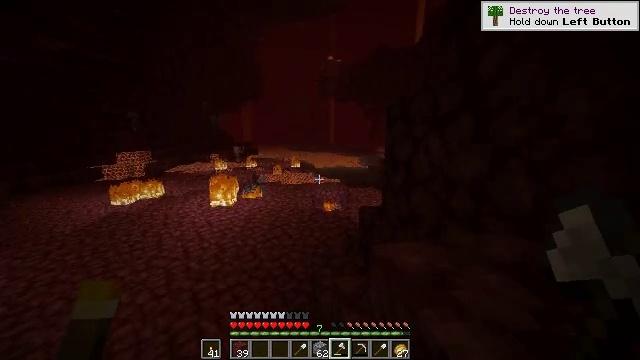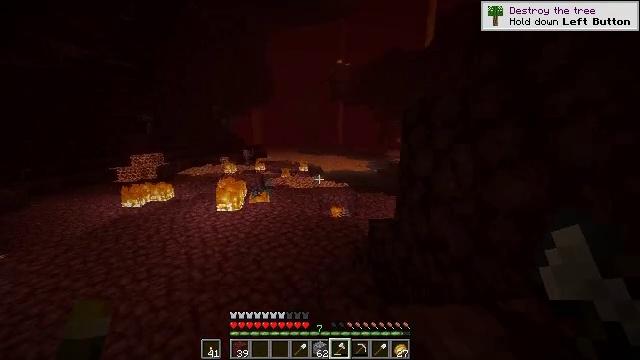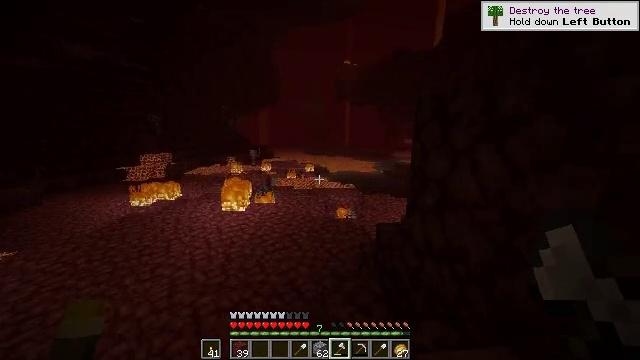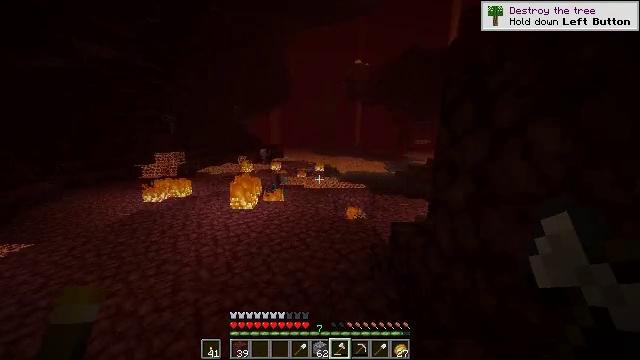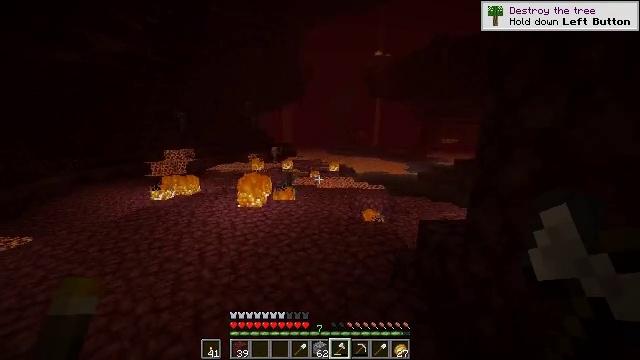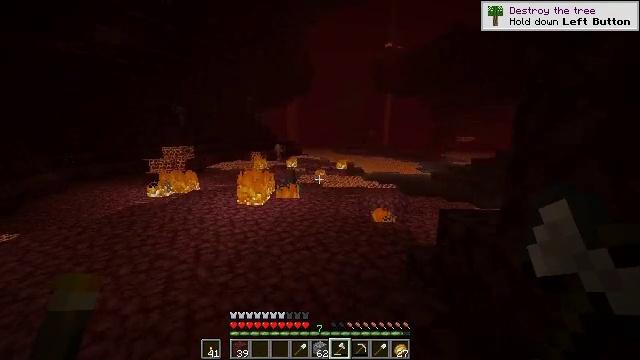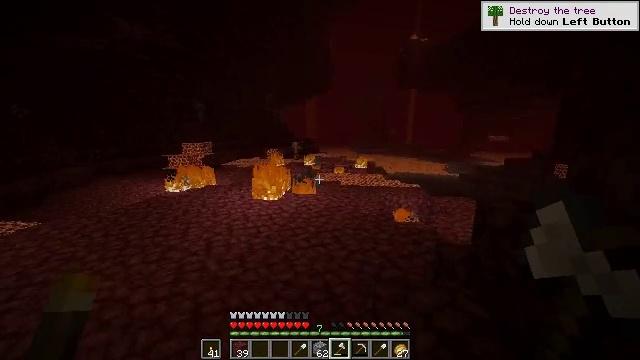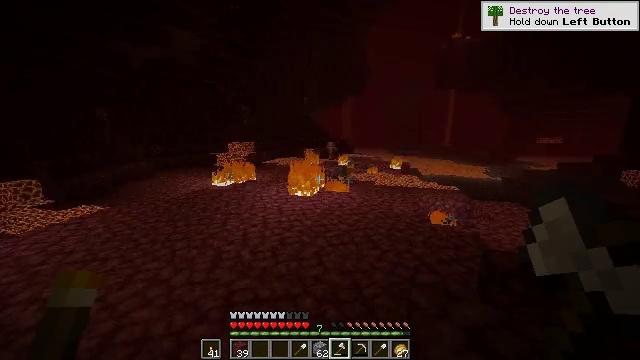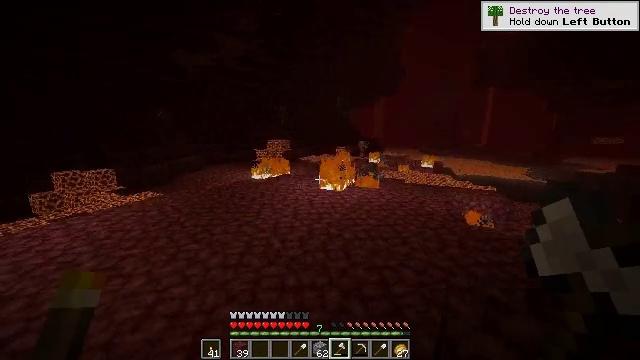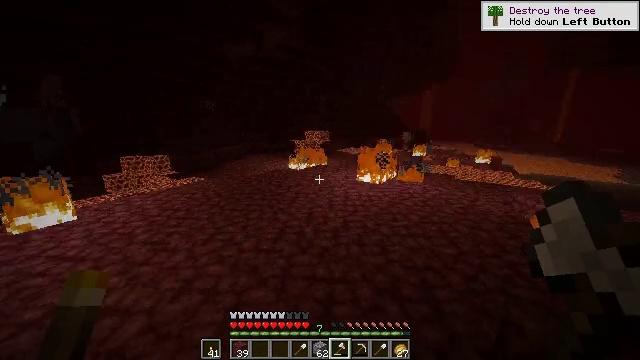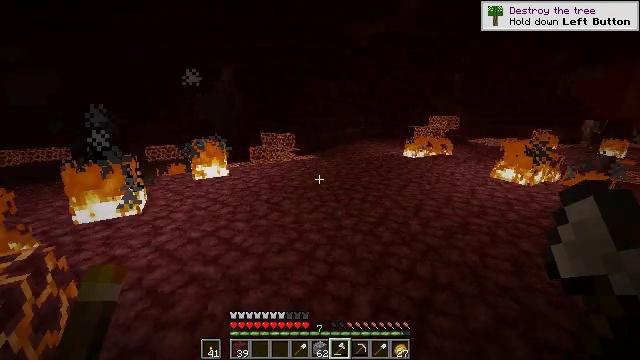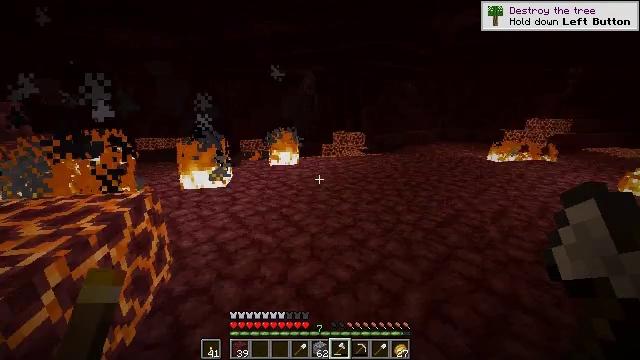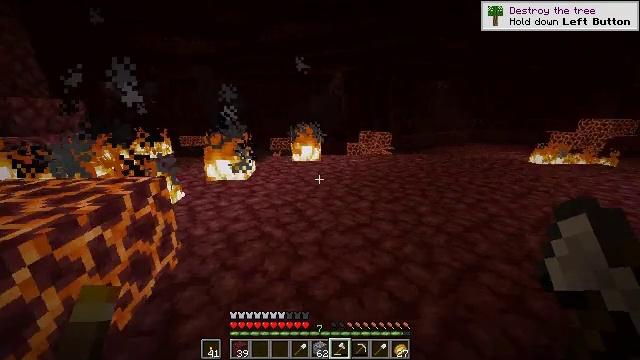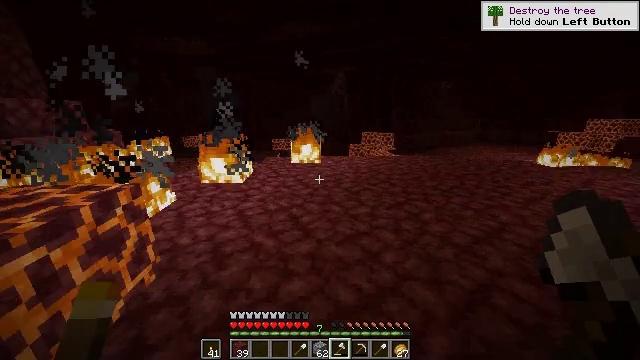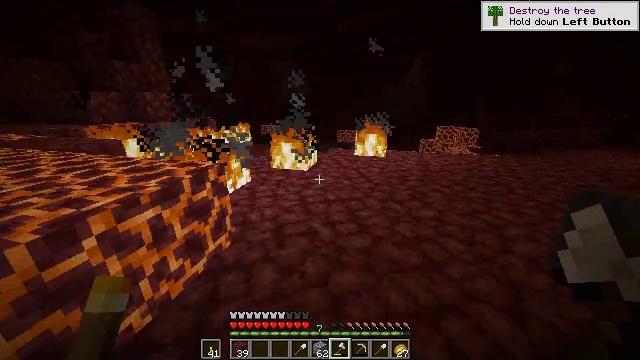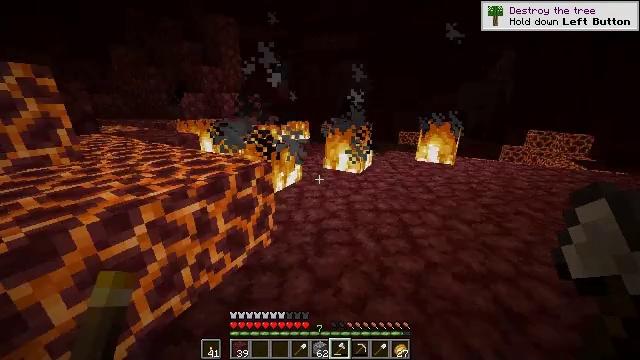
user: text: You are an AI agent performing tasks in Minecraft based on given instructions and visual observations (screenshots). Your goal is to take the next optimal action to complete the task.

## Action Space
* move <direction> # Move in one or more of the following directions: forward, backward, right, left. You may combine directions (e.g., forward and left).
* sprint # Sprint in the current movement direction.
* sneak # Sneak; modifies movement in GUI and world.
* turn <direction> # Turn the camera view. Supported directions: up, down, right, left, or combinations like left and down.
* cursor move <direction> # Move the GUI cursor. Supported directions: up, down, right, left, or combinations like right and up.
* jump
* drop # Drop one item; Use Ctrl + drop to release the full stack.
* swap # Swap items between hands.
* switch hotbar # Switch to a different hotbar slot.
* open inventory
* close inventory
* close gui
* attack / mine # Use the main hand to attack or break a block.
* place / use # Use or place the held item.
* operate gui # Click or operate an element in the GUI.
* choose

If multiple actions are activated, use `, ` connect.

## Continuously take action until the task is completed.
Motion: motion action
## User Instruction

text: Remove the fire source.
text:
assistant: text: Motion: move forward, turn left
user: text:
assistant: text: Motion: move forward, sprint, turn left
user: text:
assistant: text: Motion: move forward, sprint, turn left
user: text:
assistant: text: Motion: move forward, sprint, turn left
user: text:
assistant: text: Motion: move forward, turn left
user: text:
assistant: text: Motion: move forward, sprint, turn left
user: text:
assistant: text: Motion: move forward, sprint, turn left
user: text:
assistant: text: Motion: move forward, sprint, turn left
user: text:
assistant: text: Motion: move forward, sprint, turn left and down
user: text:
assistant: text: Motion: move forward, turn left and down
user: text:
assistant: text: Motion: move forward, sprint, turn left
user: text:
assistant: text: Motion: move forward, sprint, turn left
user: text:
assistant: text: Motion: move forward, sprint
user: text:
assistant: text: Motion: move forward, sprint, turn left and down
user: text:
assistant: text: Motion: move forward, turn left
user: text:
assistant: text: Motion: turn left
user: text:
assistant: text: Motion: no_op
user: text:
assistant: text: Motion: no_op
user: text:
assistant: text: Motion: no_op
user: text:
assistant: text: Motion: no_op
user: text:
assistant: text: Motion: move forward
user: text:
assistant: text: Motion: move forward
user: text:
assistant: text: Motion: move forward, turn right
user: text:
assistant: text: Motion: move forward, turn right
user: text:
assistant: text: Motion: turn right
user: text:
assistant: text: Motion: no_op
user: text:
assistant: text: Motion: attack / mine
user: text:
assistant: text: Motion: move forward, attack / mine
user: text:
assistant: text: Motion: move forward, attack / mine
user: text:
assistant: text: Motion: move forward